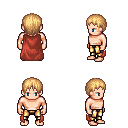
a pixel art fantasy rpg character, male body template, human, light skin, maroon cape, gold greaves, light blonde plain hairstyle, four views (front, back, left, right), 2x2 character sprite sheet, small pixel art, hard edges, no anti-aliasing